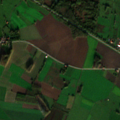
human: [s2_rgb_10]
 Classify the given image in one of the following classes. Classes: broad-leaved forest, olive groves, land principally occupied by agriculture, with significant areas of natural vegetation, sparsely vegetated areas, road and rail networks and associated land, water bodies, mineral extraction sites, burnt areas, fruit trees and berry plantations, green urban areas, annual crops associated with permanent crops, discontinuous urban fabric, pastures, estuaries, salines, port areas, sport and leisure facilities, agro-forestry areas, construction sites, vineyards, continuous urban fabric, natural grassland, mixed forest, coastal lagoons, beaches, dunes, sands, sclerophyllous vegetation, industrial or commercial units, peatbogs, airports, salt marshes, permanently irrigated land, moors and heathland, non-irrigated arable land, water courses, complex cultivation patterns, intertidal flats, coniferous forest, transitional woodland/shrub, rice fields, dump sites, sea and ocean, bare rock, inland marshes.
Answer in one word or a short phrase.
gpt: discontinuous urban fabric, non-irrigated arable land, pastures, complex cultivation patterns, broad-leaved forest